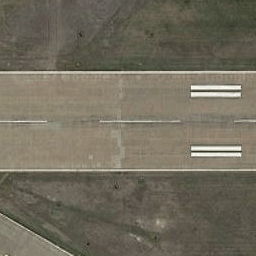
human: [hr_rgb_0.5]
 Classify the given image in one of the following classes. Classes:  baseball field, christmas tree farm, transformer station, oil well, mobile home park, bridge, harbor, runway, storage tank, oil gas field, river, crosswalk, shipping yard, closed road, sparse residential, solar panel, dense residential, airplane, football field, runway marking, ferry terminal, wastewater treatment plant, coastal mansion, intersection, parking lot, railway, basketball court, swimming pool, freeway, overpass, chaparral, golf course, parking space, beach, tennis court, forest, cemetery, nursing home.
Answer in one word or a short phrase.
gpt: runway